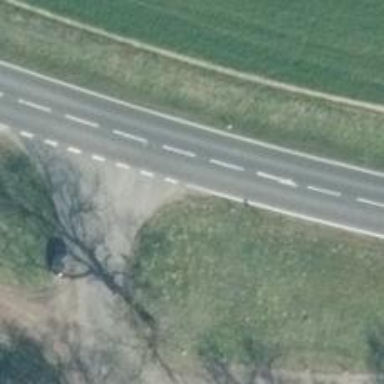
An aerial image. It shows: Primary road with asphalt surface.